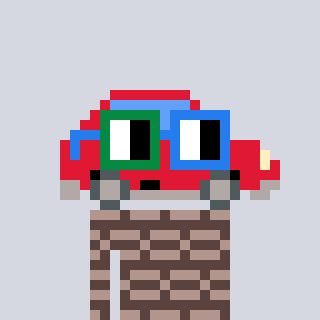
a pixel art character with square green and blue glasses, a car-shaped head and a darkbrown-colored body on a cool background